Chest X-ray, PA view. Patient: 19 years old, sex M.
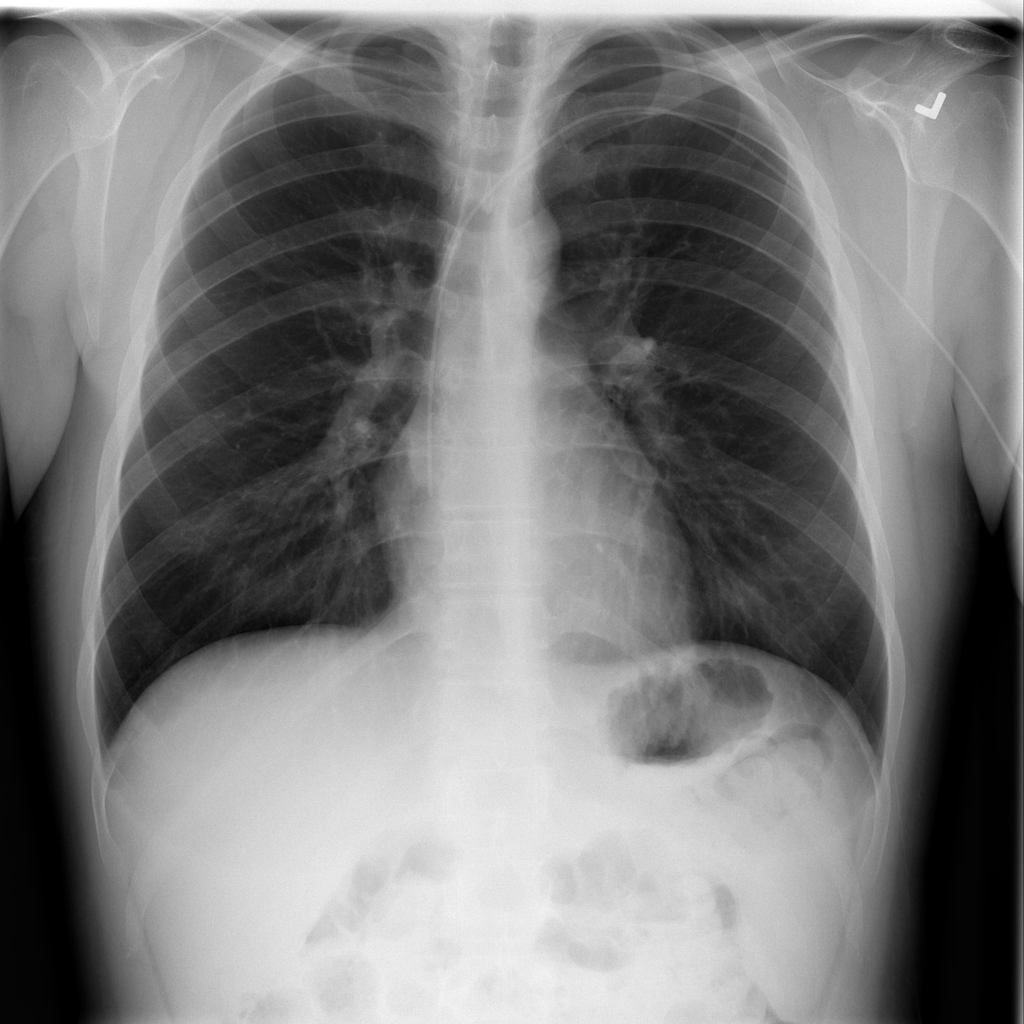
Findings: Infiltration